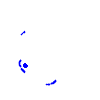
Particle: kaon